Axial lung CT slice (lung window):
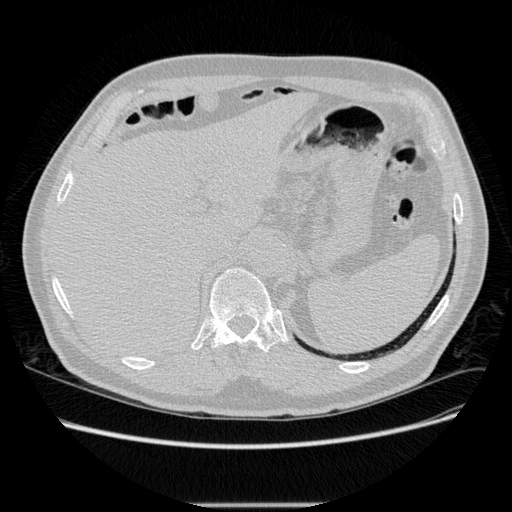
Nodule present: no